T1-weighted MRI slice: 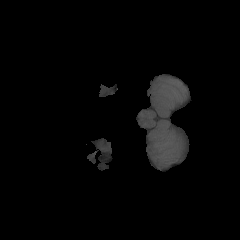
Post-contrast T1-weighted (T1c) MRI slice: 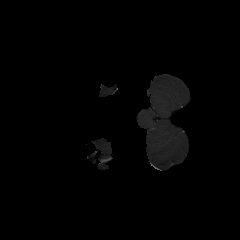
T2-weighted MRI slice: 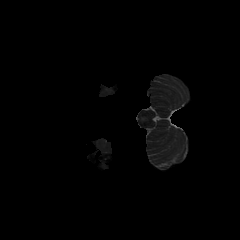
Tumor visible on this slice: no